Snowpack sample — Loveland Pass, Silver Plume, Colorado, USA (12/14/25, 10:50 AM MST)
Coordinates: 39.664, -105.882
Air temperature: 36 °F
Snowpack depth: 67 cm
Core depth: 10 cm
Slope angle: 6°, slope face: 326°
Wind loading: low
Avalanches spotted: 0
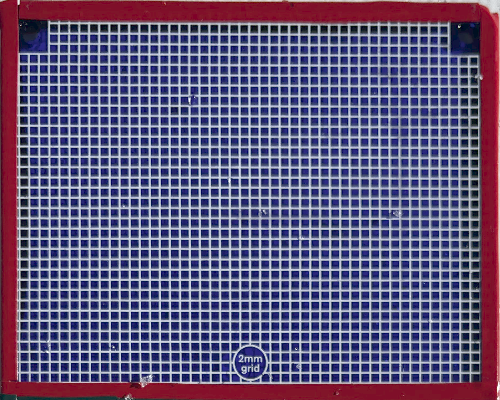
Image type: profile
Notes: No avalanches spotted, very late start to the season with minimal snowpack